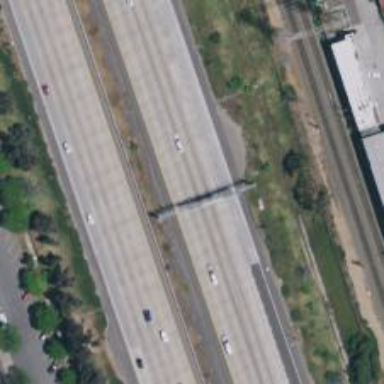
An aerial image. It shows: Motorway.